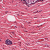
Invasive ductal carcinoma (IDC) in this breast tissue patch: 0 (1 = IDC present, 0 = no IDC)